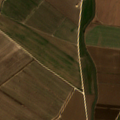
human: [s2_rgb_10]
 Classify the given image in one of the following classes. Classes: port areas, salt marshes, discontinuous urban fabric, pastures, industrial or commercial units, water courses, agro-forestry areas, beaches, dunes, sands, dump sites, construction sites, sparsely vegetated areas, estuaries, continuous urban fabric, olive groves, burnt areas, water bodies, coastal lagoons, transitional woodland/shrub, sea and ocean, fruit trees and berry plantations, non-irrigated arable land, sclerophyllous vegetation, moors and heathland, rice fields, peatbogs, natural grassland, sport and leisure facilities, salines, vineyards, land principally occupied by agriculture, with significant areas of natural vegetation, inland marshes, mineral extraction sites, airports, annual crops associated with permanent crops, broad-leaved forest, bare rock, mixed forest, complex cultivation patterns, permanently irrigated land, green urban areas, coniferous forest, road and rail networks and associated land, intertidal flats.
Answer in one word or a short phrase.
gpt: permanently irrigated land